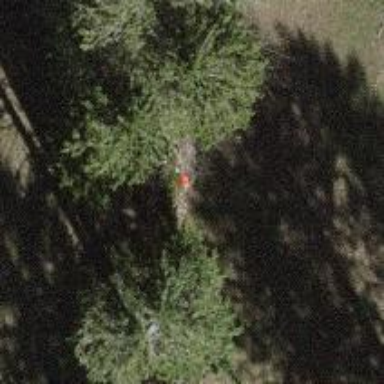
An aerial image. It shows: Pole supporting pipeline marker with roof cover.